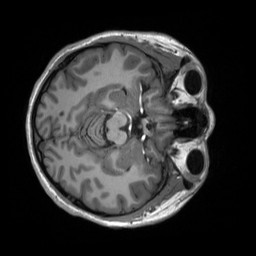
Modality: T1w
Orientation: axial
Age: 22
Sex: female
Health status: healthy
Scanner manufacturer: siemens
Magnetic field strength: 3 T
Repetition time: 2.53 s
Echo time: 0.00219 s